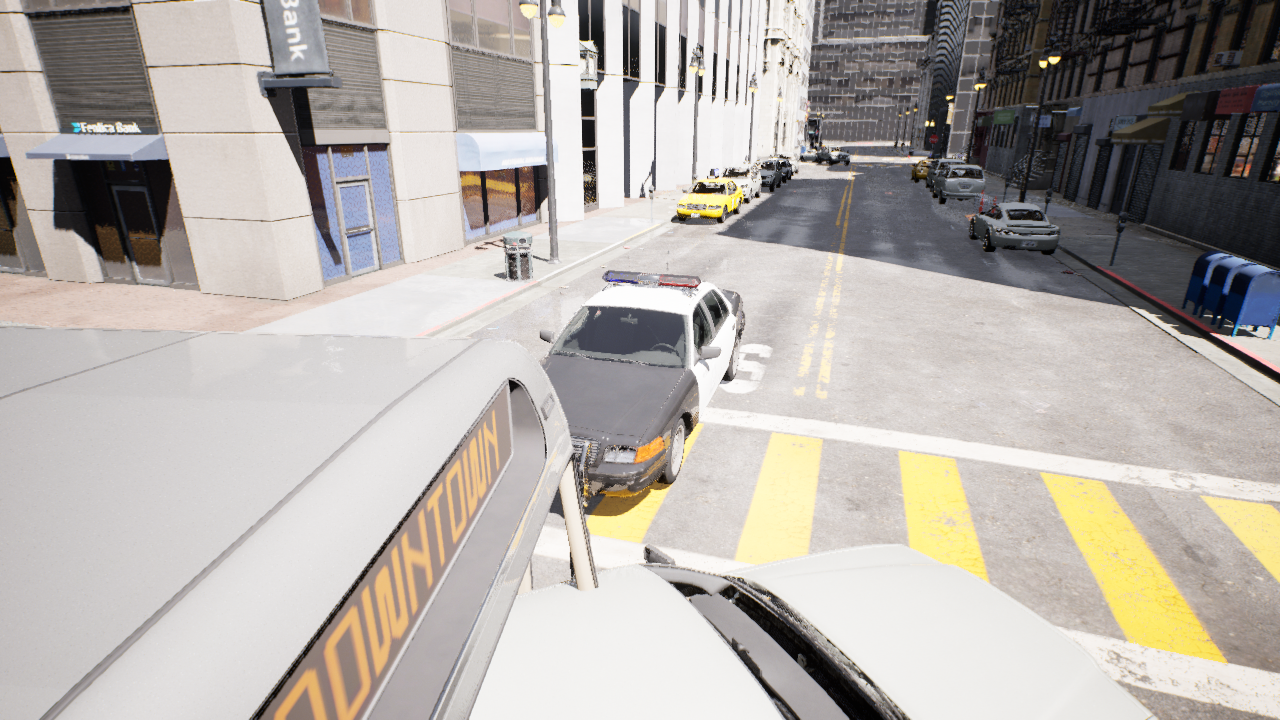
Venue: residential
Lighting: clear day
Vehicle rig: sedan